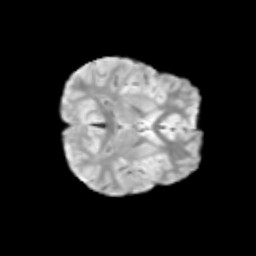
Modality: T2w
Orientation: axial
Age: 10
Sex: male
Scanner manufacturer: siemens
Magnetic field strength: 3 T
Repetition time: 3.8 s
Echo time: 0.07 s